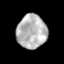
Tissue: prostate
Cell type: T cells
Senescence score: 0.3135
Nuclear area (px): 982
Mean DAPI intensity: 182.664